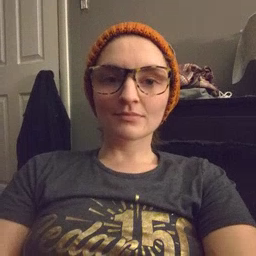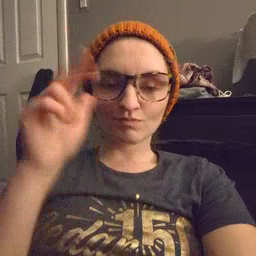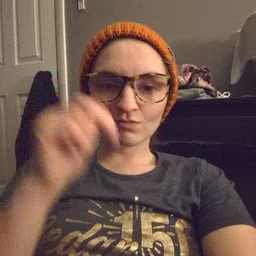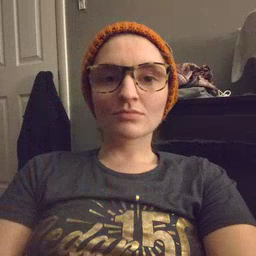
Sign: horse